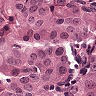
Metastatic tissue present: yes